Field crop: maize
Growth stage: 1
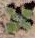
Species: chenopodium